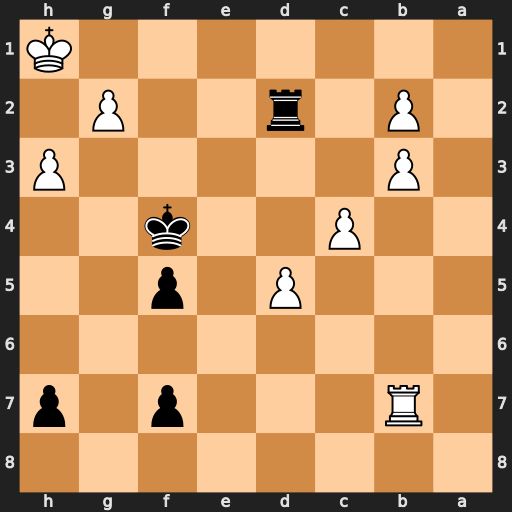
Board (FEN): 8/1R3p1p/8/3P1p2/2P2k2/1P5P/1P1r2P1/7K
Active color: b
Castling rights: -
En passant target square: -
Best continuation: Kg3 Re7 Rd1+ Re1 Rxe1#